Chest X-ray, PA view. Patient: 79 years old, sex M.
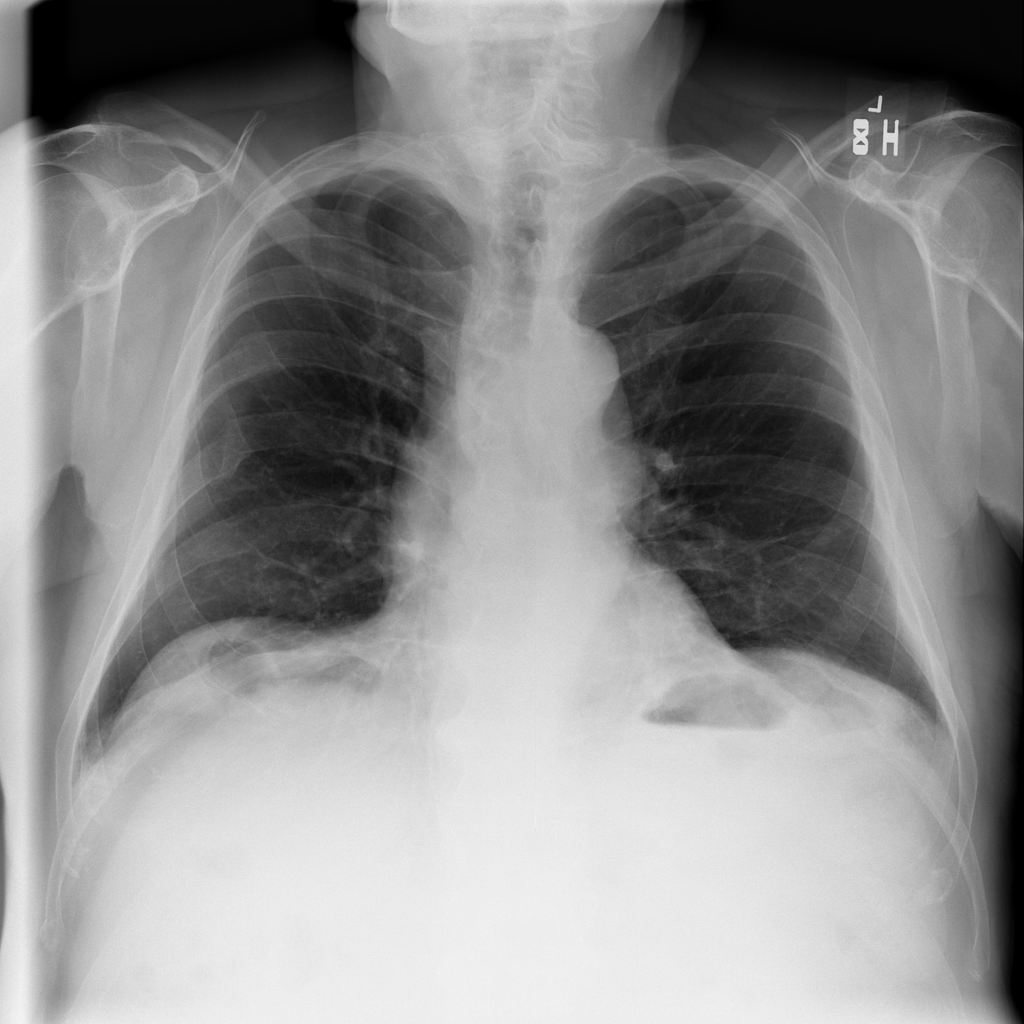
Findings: Emphysema